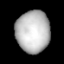
Tissue: lung
Cell type: Myeloid cells
Senescence score: 0.1679
Nuclear area (px): 1385
Mean DAPI intensity: 185.589